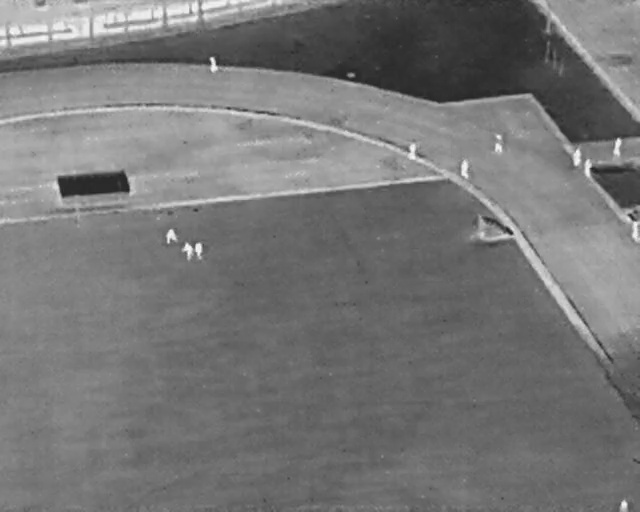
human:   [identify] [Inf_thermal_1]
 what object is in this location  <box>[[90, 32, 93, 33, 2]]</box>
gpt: <ref>1 small person at the right</ref>

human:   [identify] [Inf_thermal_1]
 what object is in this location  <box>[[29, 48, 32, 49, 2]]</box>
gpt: <ref>1 medium person at the center</ref>